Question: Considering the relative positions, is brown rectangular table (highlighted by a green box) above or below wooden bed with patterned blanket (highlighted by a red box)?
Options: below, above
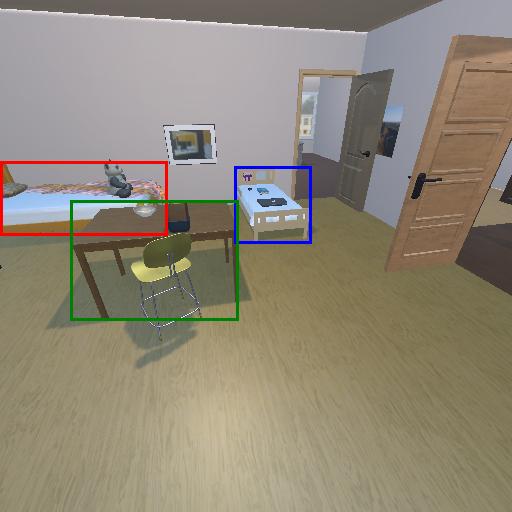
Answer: below